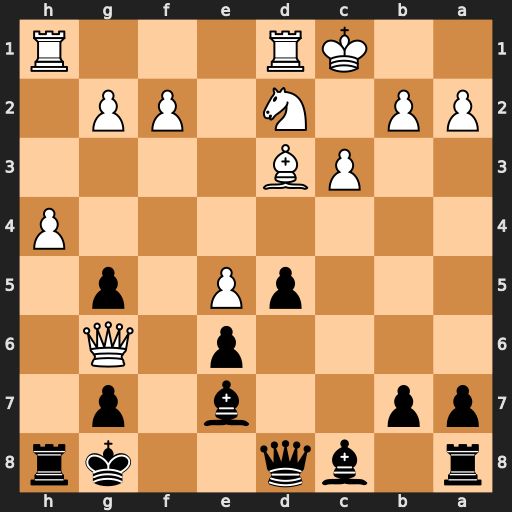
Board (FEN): r1bq2kr/pp2b1p1/4p1Q1/3pP1p1/7P/2PB4/PP1N1PP1/2KR3R
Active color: b
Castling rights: -
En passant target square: -
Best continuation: Rh6 Qxh6 gxh6